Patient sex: M
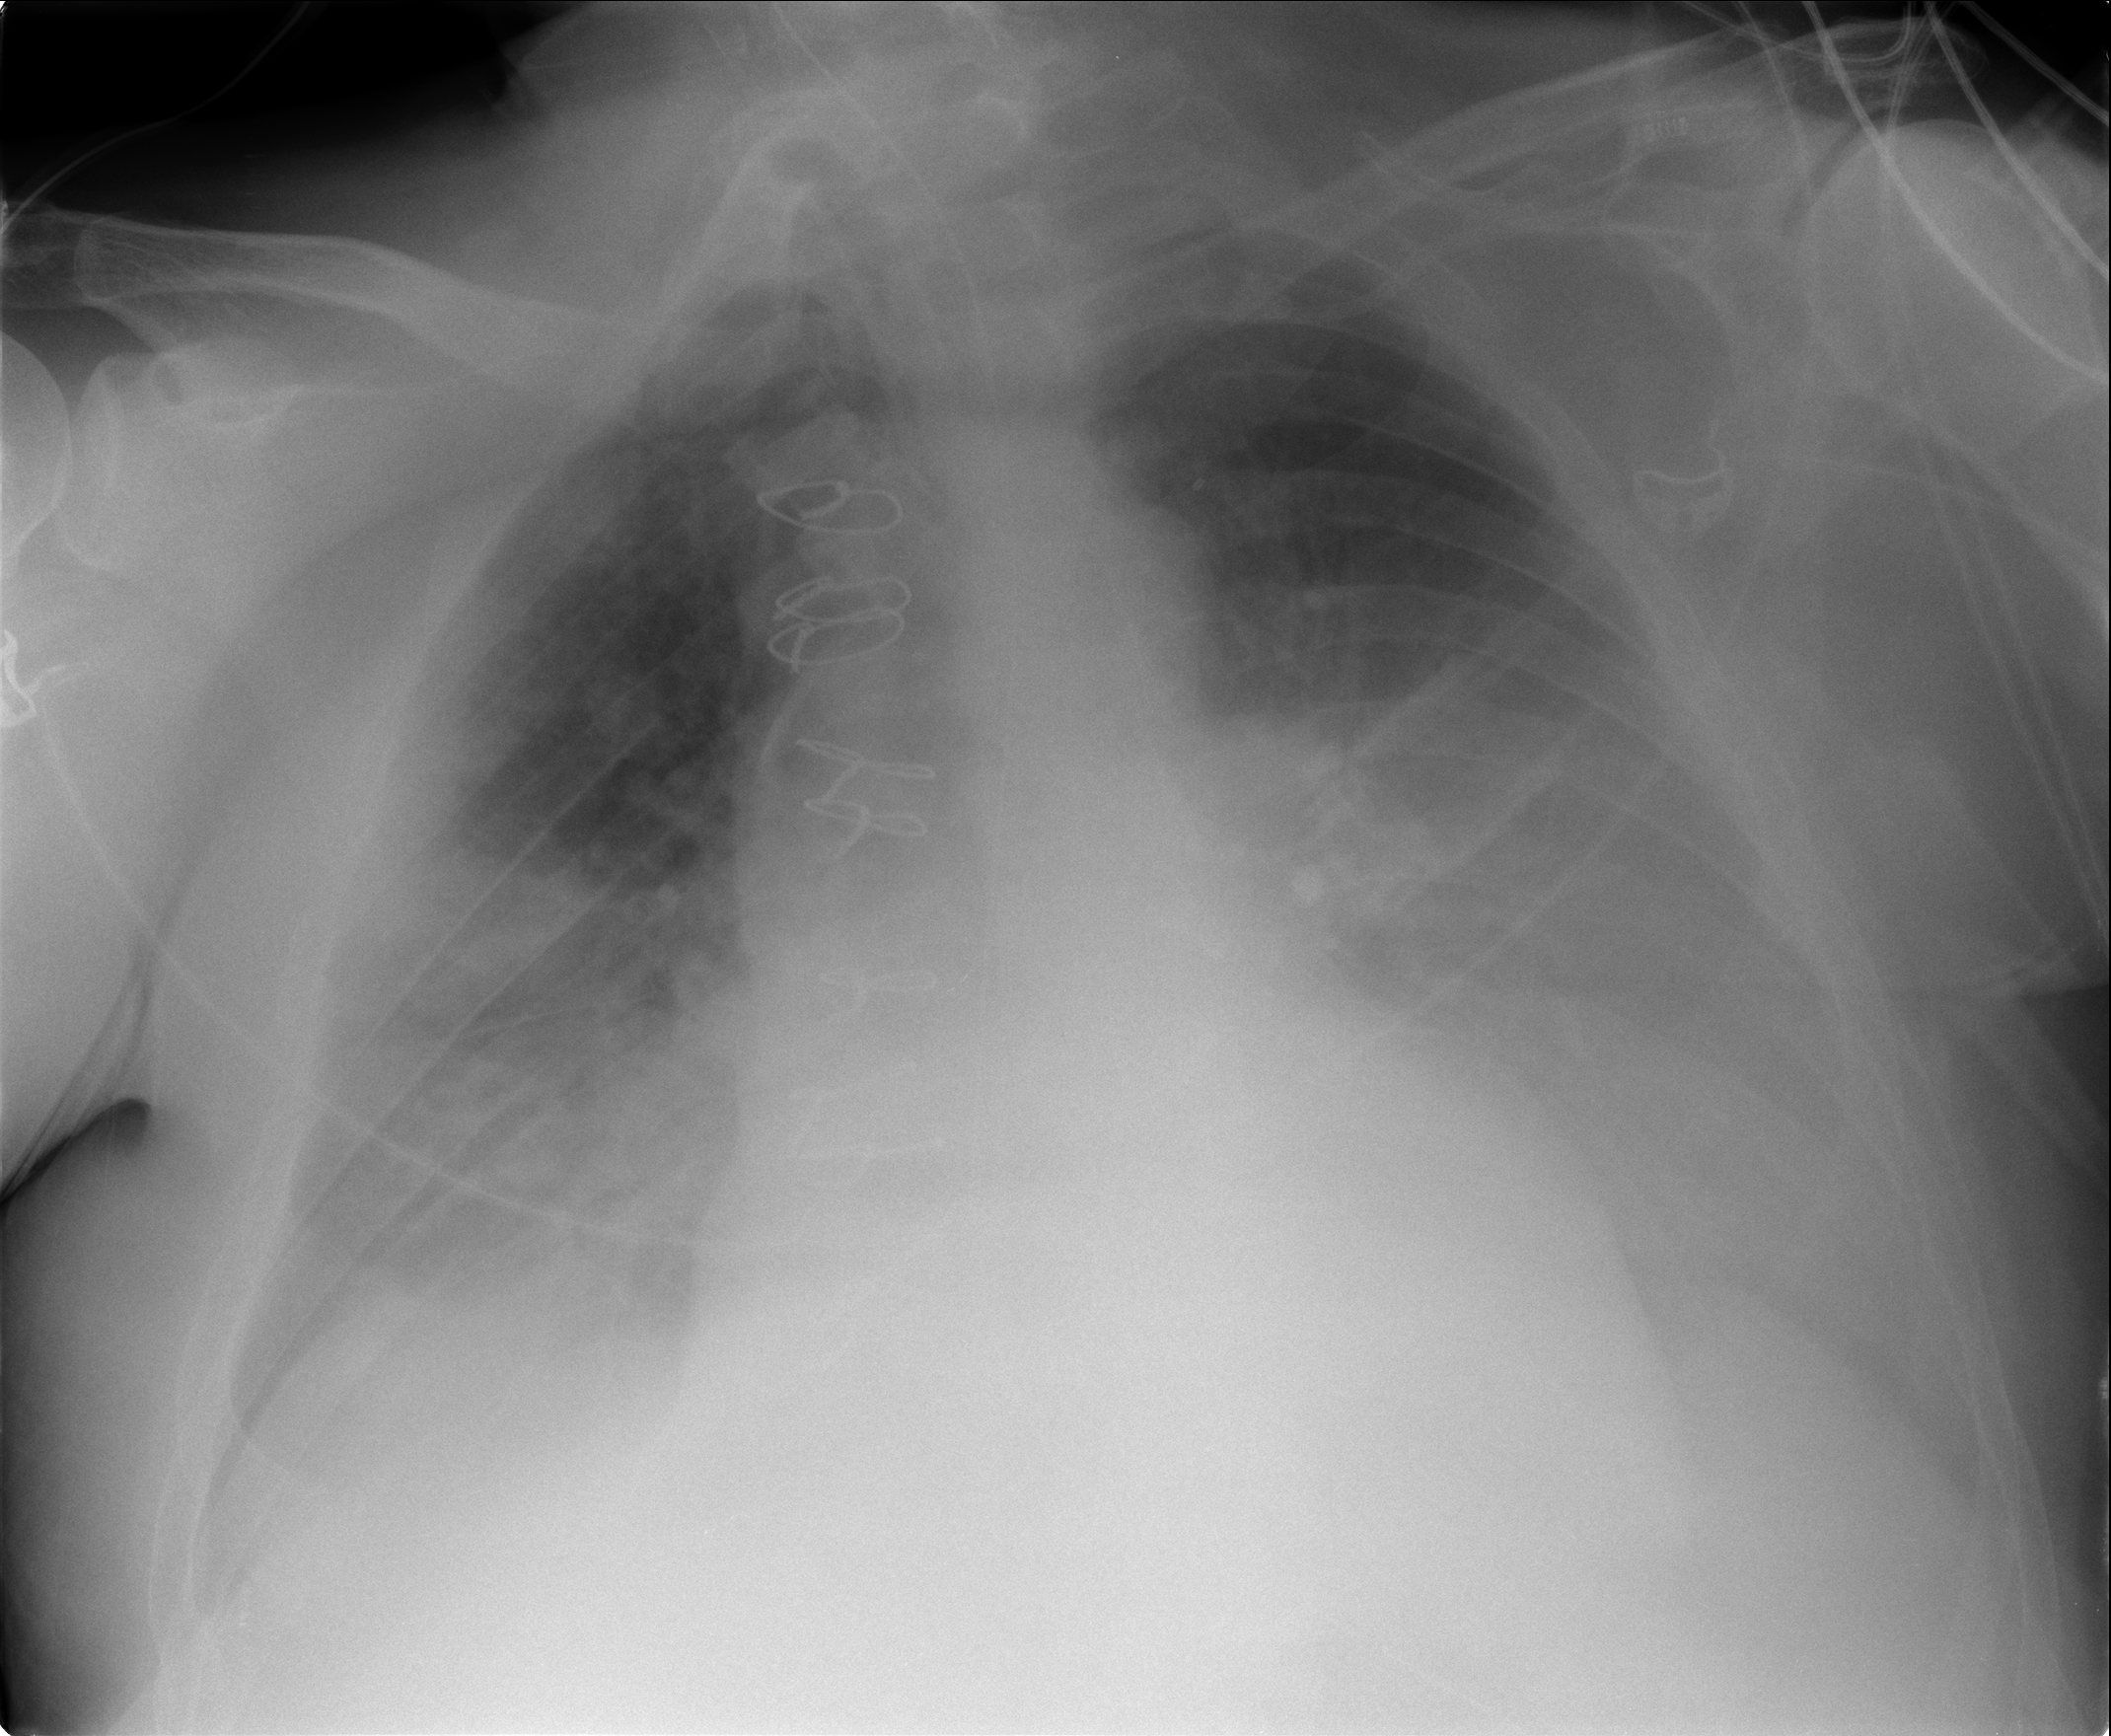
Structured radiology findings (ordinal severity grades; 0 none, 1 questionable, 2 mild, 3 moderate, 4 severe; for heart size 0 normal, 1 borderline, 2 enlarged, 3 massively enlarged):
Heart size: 0
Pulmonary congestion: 0
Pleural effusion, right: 2
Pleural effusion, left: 3
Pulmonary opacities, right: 1
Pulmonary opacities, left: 1
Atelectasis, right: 2
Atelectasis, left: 2